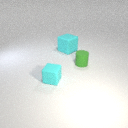
small green rubber cylinder to the right of large cyan rubber cube